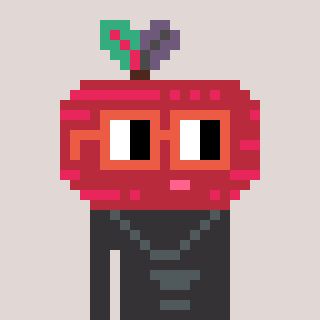
a pixel art character with square orange glasses, a beet-shaped head and a grayscale-colored body on a warm background